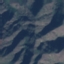
Land use / land cover class: HerbaceousVegetation